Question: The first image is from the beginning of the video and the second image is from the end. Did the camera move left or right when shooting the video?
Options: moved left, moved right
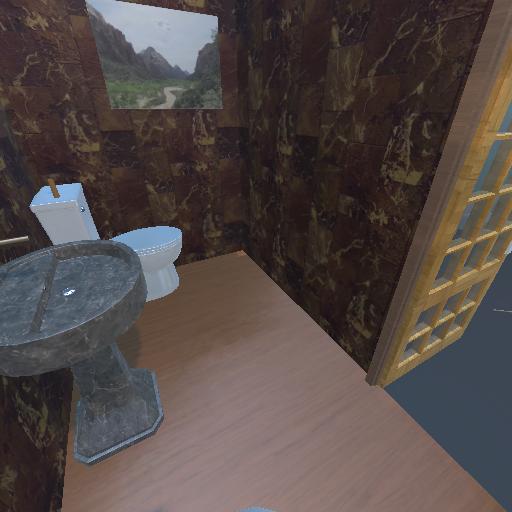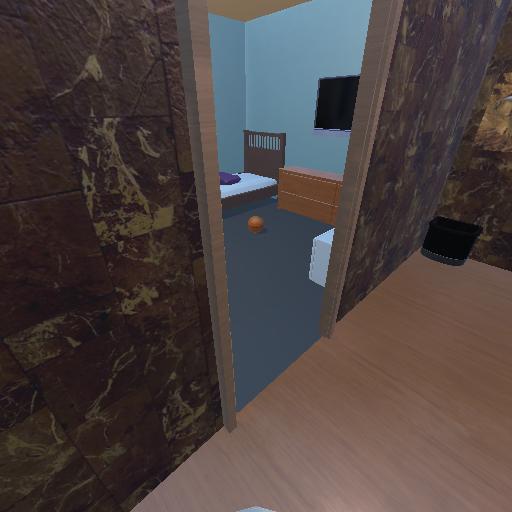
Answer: moved left